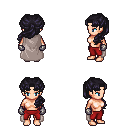
a pixel art fantasy rpg character, female body template, human, light skin, gray cape, red pants, raven princess hairstyle, metal gloves, four views (front, back, left, right), 2x2 character sprite sheet, small pixel art, hard edges, no anti-aliasing